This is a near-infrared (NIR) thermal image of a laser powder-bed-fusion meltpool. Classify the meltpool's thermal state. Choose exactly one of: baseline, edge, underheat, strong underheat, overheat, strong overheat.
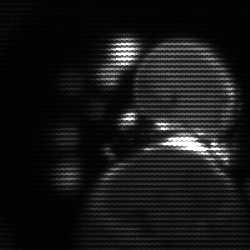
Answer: edge